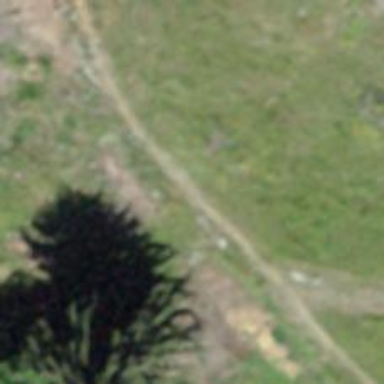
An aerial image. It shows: Excellent visible paved path trail.